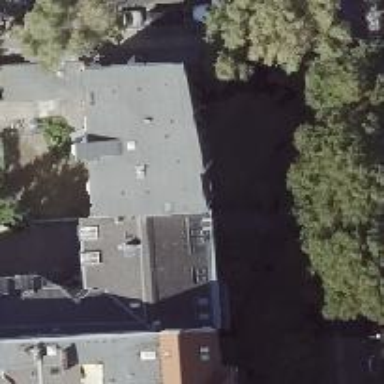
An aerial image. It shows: View of apartment building.